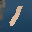
Label: 1